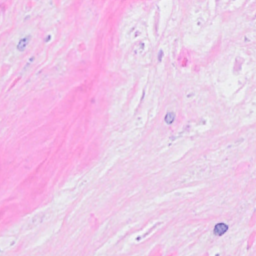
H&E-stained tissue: Breast